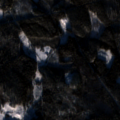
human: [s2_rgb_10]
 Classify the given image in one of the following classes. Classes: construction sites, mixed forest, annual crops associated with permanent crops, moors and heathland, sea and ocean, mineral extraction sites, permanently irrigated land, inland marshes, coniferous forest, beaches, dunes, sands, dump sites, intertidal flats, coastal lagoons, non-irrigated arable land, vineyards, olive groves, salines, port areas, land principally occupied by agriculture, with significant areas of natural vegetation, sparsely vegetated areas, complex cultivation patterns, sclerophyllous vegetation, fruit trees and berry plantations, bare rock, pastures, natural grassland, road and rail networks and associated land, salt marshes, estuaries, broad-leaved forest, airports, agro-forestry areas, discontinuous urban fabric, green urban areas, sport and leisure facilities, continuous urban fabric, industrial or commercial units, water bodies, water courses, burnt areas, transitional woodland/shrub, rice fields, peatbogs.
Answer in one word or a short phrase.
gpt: non-irrigated arable land, coniferous forest, mixed forest